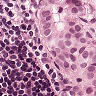
Metastatic tissue present: yes